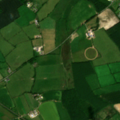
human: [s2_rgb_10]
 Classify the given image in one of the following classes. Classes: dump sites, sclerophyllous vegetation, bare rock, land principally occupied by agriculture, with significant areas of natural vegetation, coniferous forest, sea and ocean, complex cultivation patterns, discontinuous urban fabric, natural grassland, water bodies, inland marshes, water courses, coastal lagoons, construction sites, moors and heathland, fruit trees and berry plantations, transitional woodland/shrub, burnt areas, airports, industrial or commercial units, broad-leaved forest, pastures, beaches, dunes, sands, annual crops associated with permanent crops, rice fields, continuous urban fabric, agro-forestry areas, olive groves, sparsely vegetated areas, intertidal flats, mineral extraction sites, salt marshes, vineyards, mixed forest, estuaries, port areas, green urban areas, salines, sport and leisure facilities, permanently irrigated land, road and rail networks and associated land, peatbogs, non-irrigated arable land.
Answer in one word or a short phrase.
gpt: non-irrigated arable land, pastures, coniferous forest